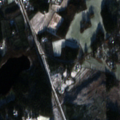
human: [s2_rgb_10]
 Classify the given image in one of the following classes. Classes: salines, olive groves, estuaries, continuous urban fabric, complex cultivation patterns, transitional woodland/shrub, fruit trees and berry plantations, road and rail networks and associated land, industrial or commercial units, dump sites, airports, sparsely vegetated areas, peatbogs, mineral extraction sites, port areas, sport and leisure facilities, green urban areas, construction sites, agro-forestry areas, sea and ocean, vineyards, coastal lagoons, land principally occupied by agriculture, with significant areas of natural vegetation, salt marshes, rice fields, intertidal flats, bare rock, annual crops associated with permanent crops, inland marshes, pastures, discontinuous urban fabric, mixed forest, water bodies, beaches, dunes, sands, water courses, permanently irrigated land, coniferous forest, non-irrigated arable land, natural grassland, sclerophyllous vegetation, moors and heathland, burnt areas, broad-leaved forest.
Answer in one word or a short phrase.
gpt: non-irrigated arable land, land principally occupied by agriculture, with significant areas of natural vegetation, coniferous forest, mixed forest